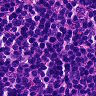
Metastatic tissue present: no